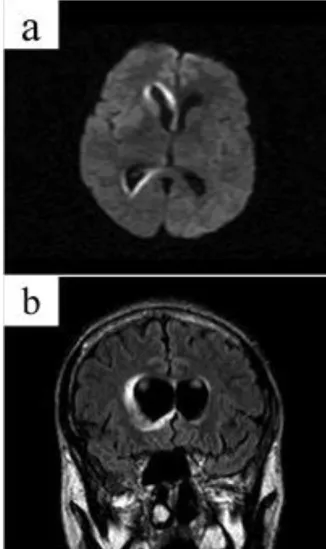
Cranial magnetic resonance imaging (MRI) findings prior to (left column) and after (right column) rituximab-containing chemotherapy. At presentation, MRI diffusion sequence.
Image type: radiology (mri)